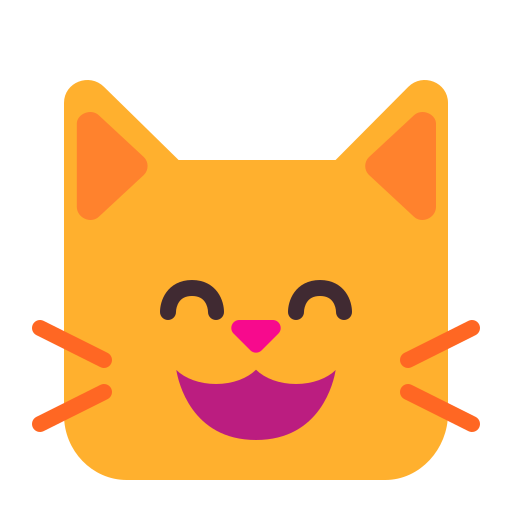
grinning cat with smiling eyes flat